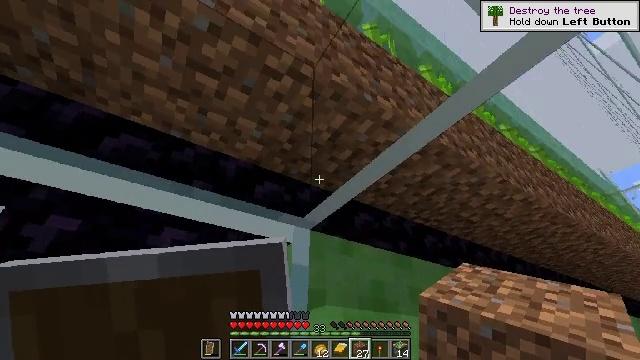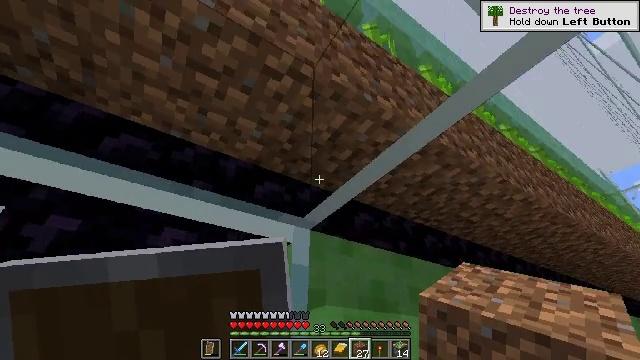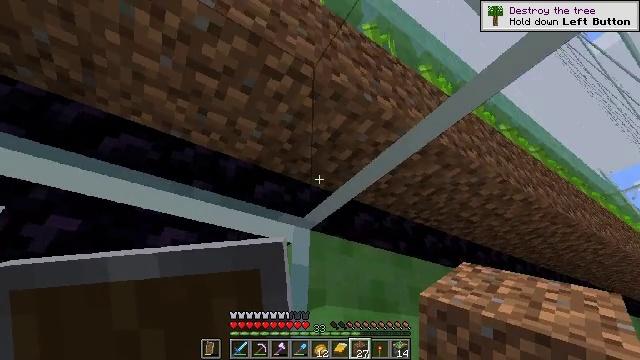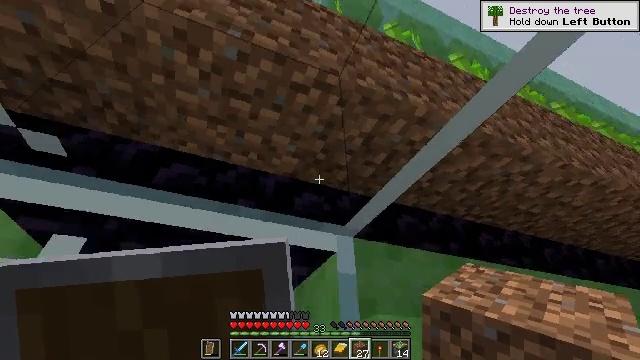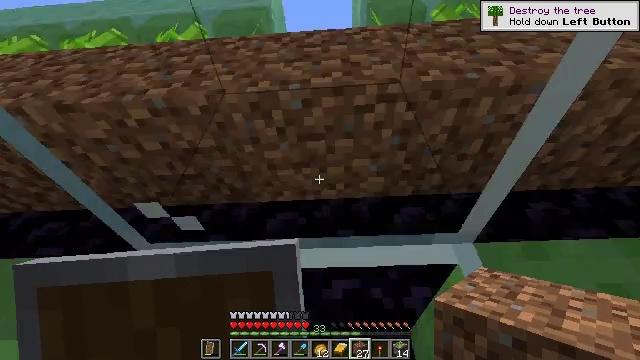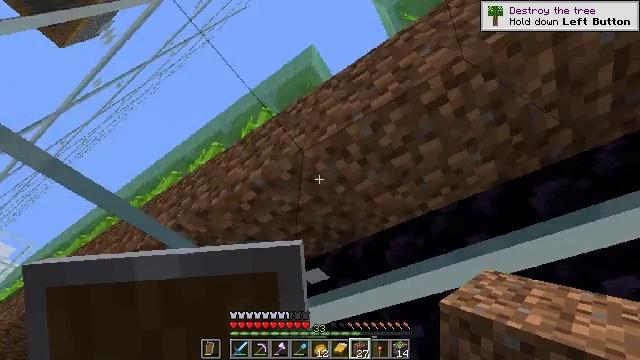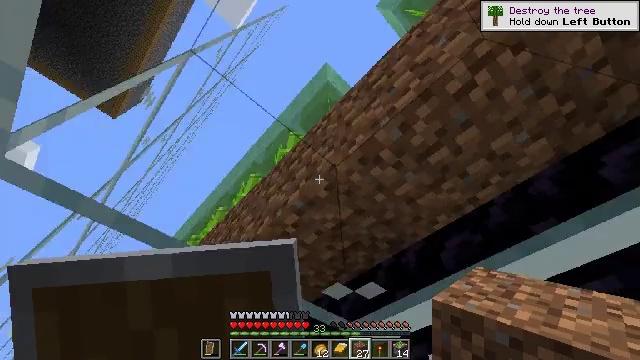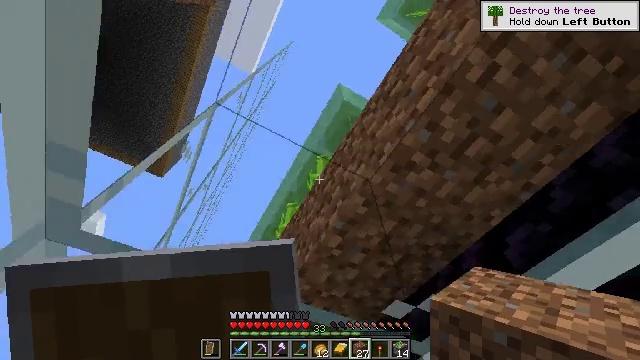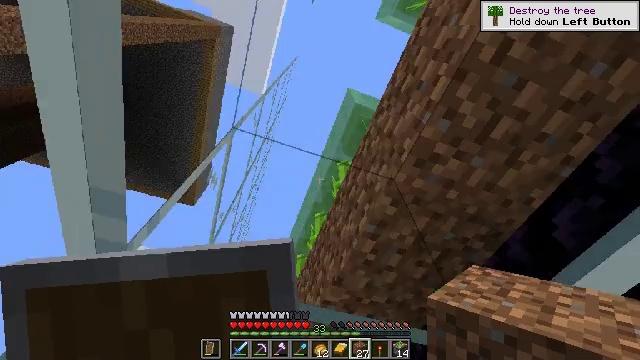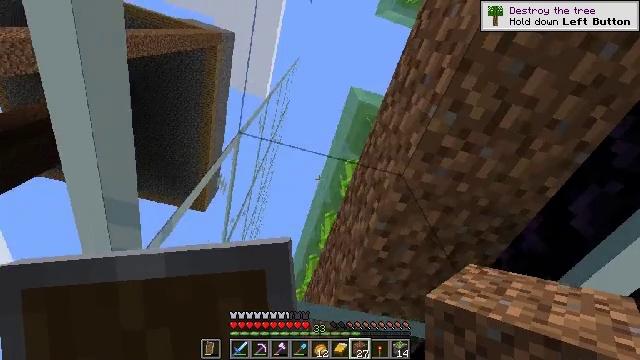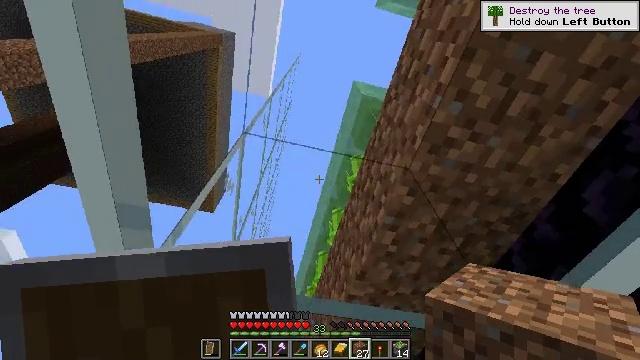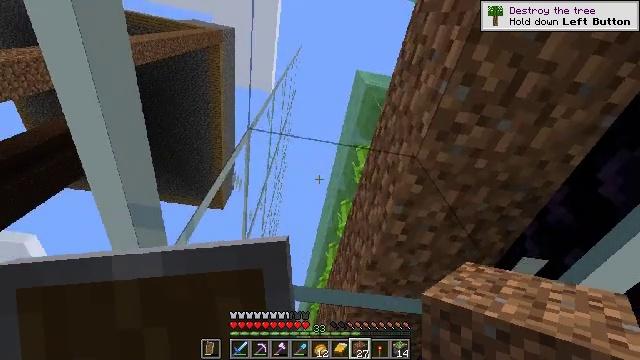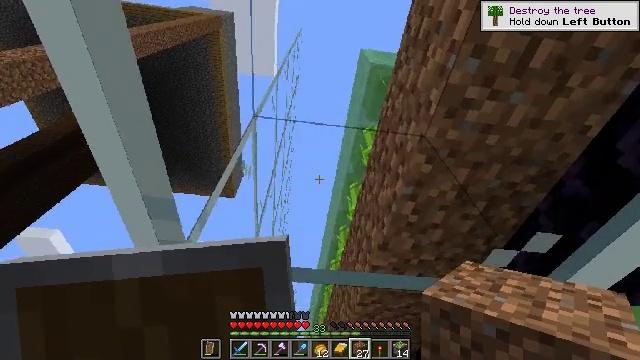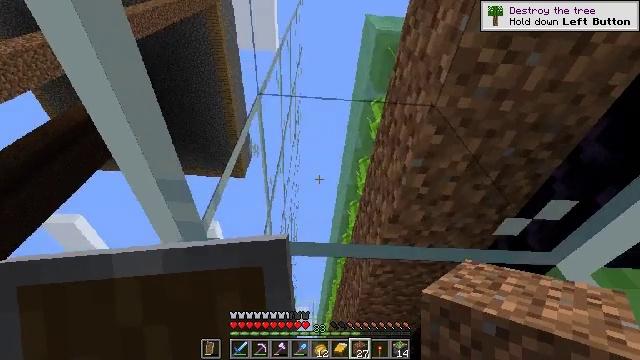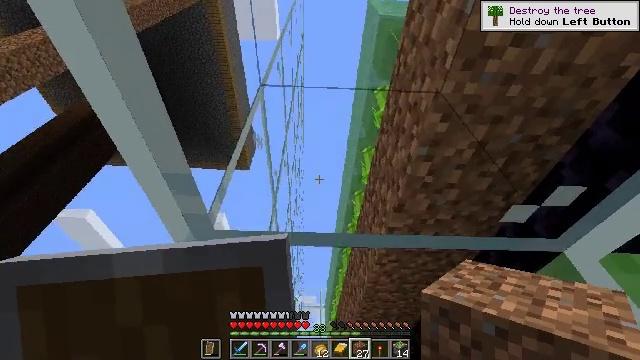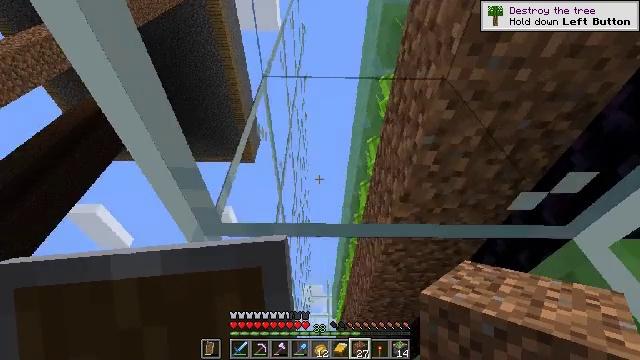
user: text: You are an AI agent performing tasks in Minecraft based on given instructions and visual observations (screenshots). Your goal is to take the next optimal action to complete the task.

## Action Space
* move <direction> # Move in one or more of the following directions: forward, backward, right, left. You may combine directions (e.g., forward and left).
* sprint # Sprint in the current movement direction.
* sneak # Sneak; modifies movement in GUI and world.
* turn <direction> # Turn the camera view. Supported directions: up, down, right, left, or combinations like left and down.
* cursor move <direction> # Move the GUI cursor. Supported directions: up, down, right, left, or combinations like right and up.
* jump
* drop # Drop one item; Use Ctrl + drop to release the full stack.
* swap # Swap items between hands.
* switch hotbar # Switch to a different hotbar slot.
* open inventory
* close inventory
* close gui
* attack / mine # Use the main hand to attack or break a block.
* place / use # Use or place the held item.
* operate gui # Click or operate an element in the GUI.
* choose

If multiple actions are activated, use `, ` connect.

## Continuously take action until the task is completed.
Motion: motion action
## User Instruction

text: Shatter the glass to collect it.
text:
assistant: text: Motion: no_op
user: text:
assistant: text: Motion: no_op
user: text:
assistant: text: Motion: turn left and up
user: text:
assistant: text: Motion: turn left and up
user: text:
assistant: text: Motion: turn left and up
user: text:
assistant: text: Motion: turn left and up
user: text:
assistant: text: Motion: turn left and up
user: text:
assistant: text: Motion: turn left and up
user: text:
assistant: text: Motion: turn left
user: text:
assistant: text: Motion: turn left
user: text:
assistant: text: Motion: turn left and down
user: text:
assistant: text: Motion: turn left and down
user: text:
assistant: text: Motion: turn left and down
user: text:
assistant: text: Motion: turn left and down
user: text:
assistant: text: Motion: turn left and down
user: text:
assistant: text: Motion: turn left and down
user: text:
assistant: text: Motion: turn left and down
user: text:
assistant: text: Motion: turn left and down
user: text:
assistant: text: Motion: turn left and down
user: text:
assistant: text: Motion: turn down
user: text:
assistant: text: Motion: turn right and down
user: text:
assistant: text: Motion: turn right and down
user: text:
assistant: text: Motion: turn right and down
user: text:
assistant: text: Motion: turn down
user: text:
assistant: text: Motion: turn down
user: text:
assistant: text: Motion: turn right and down
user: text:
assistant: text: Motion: turn right and down
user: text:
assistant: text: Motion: turn right and down
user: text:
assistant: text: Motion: no_op
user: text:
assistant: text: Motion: turn right